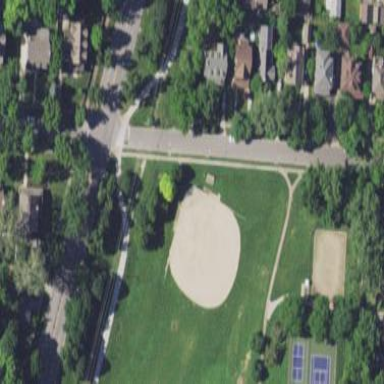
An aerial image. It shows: Baseball pitch for leisure land activities.